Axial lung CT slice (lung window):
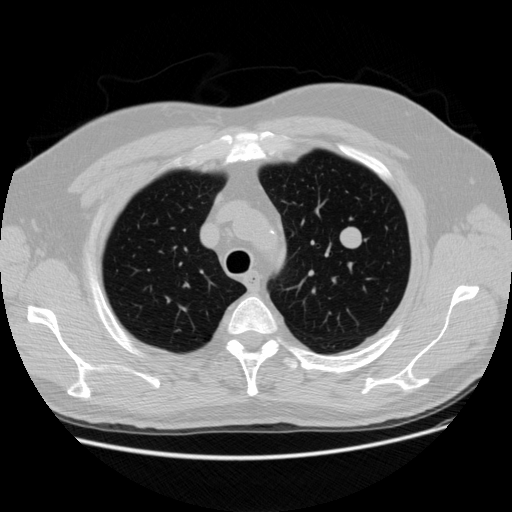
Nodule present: yes
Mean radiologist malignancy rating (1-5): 3.75